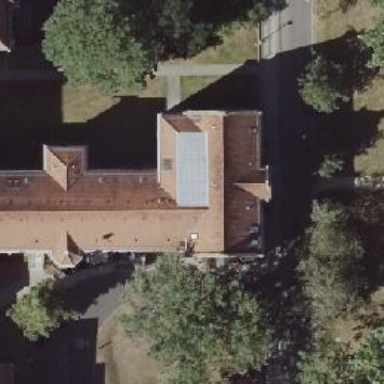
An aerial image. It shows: Hospital with gabled maroon roof.